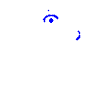
Particle: kaon